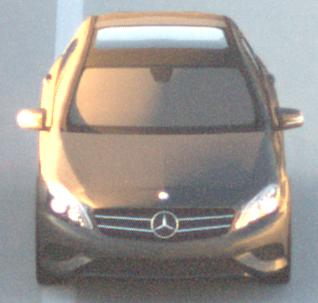
Make: Mercedes-Benz
Model: A 180
Detailed model: A-Class (176)
Model produced from: 2012/09
Model produced until: 2015/07
Doors: 5
Color: gray
Road condition: dry road
Daytime: sunrise or sunset
Contrast: high contrast